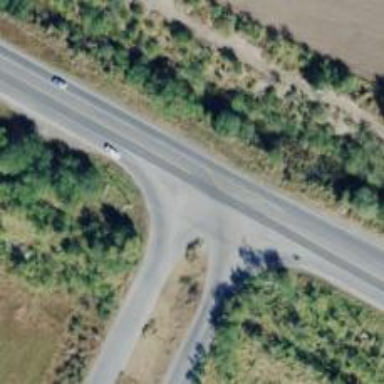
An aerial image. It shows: Trunk link highway.